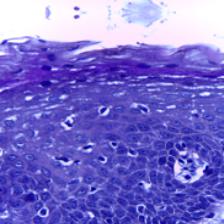
Diagnosis: Normal